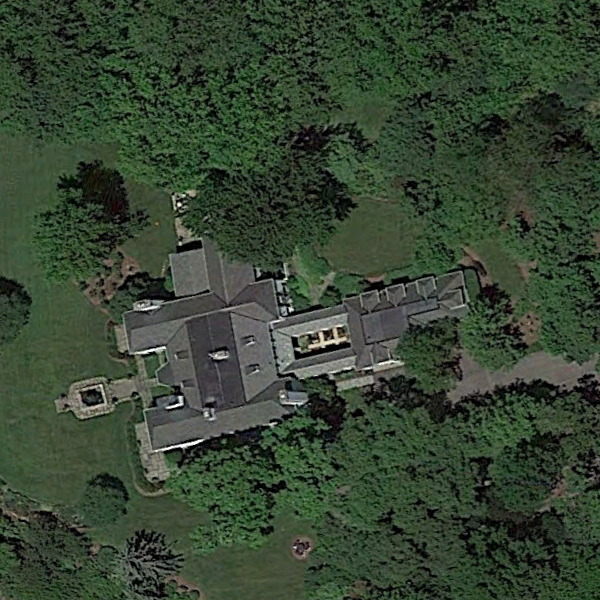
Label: SparseResidential